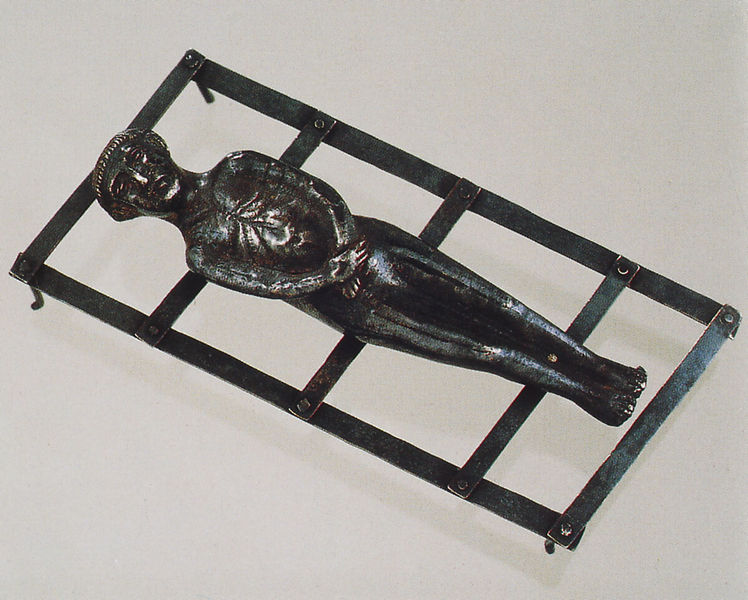
Titel: Reliquiar des hl. Laurentius
Standort: Quedlinburg (EU - D - Sachsen-Anhalt)
Schlagwörter: akt, hand, kopf, körper, mann, nackt, brust, frisur, haar, nase, schwarz, arme, augen, gesicht, leiche, tot, toter, hände, porträt, gitter, figur, haare, skulptur, statue, beine, füße, liegen, modern, könig, glanz, bett, metall, bettgestell, bauch, bronze, nagel, nieten, oberkörper, eisen, rippen, barfuß, haarkranz, kunst, begräbnis, grab, leichnam, graben, heiliger, brustkorb, objekt, streben, moderne kunst, mager, tonsur, keltisch, mumie, metallbett, barfruß